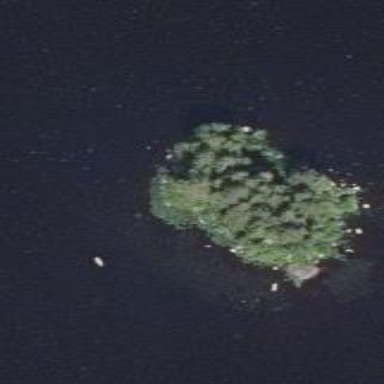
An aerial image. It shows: Islet surrounded by woodland.